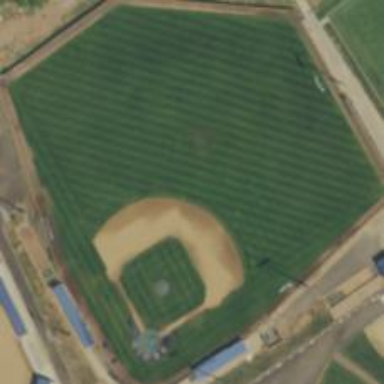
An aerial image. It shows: Baseball pitch for leisure and sports activities.